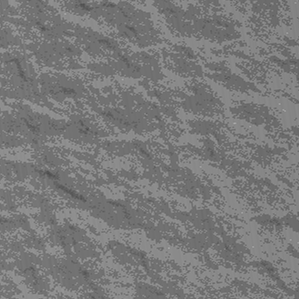
Label: frost